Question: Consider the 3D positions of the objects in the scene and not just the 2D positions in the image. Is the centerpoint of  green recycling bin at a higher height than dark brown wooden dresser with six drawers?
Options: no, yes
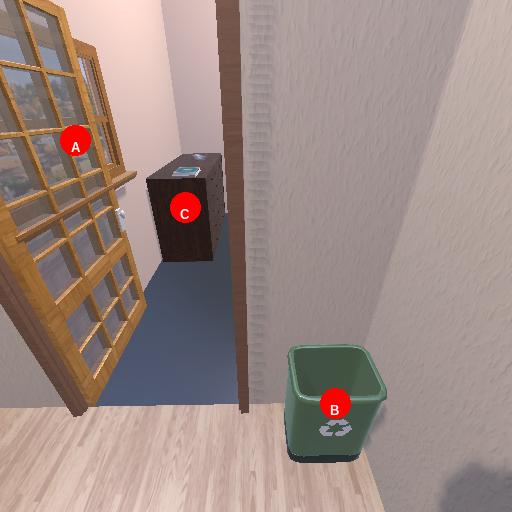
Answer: no